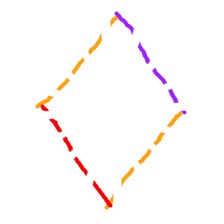
Shape: rhombus